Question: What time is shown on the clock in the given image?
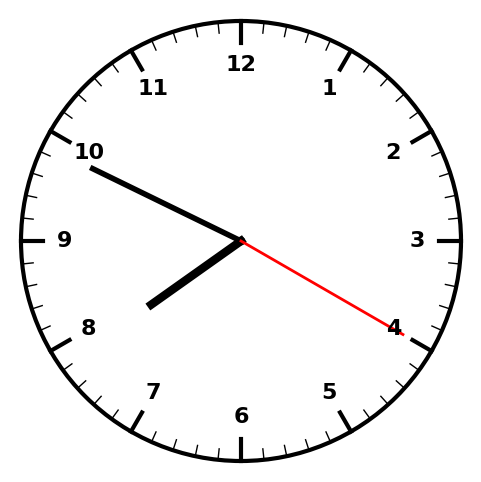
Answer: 07:49:20